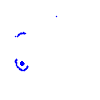
Particle: electron